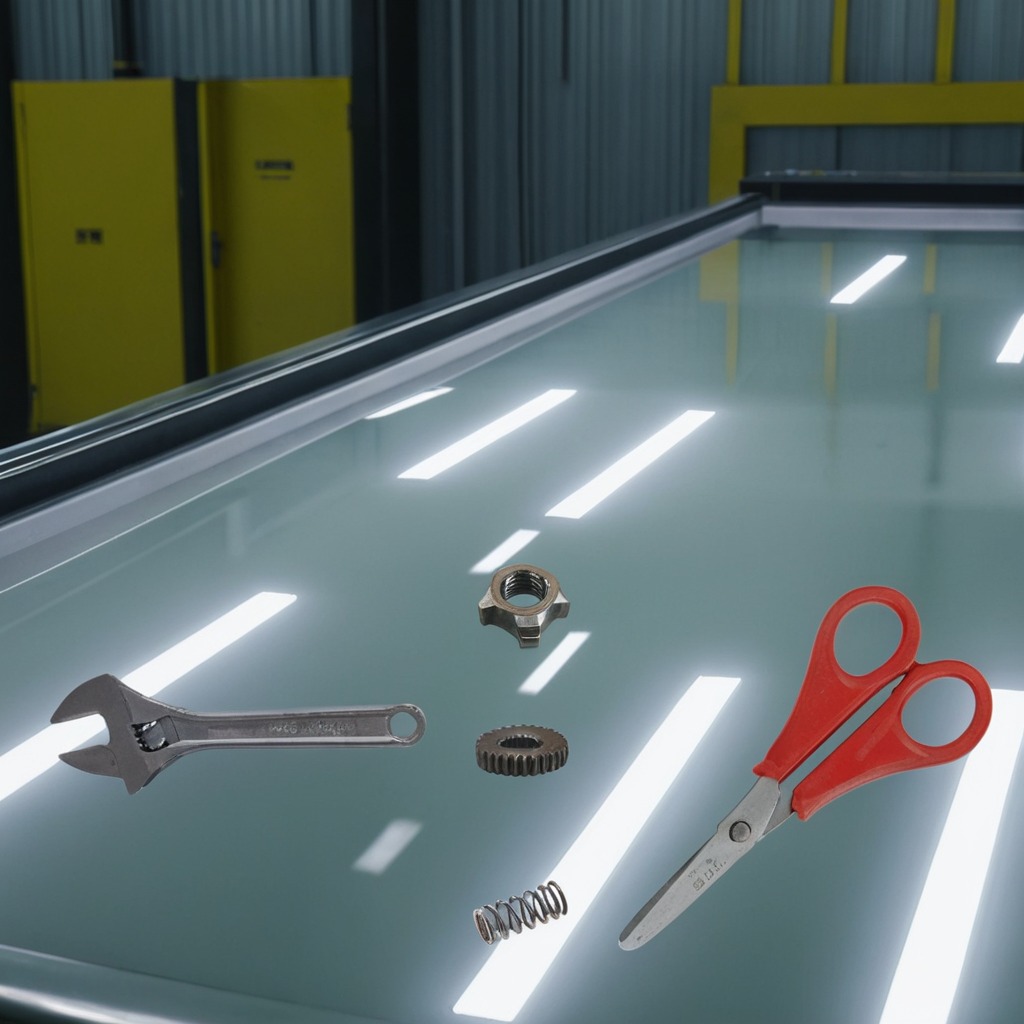
A steel gear with teeth, a coiled metal spring, a metal nut, a pair of scissors, and a wrench are lying on a high-gloss table in a ship maintenance bay industrial lighting.